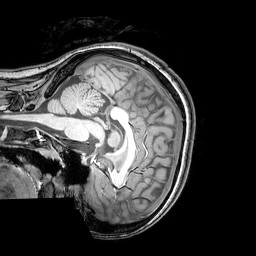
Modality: T1w
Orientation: sagittal
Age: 25
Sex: female
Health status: healthy
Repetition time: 0.081 s
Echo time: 0.037 s